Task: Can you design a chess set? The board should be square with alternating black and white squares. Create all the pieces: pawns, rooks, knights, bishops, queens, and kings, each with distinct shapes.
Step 4599:
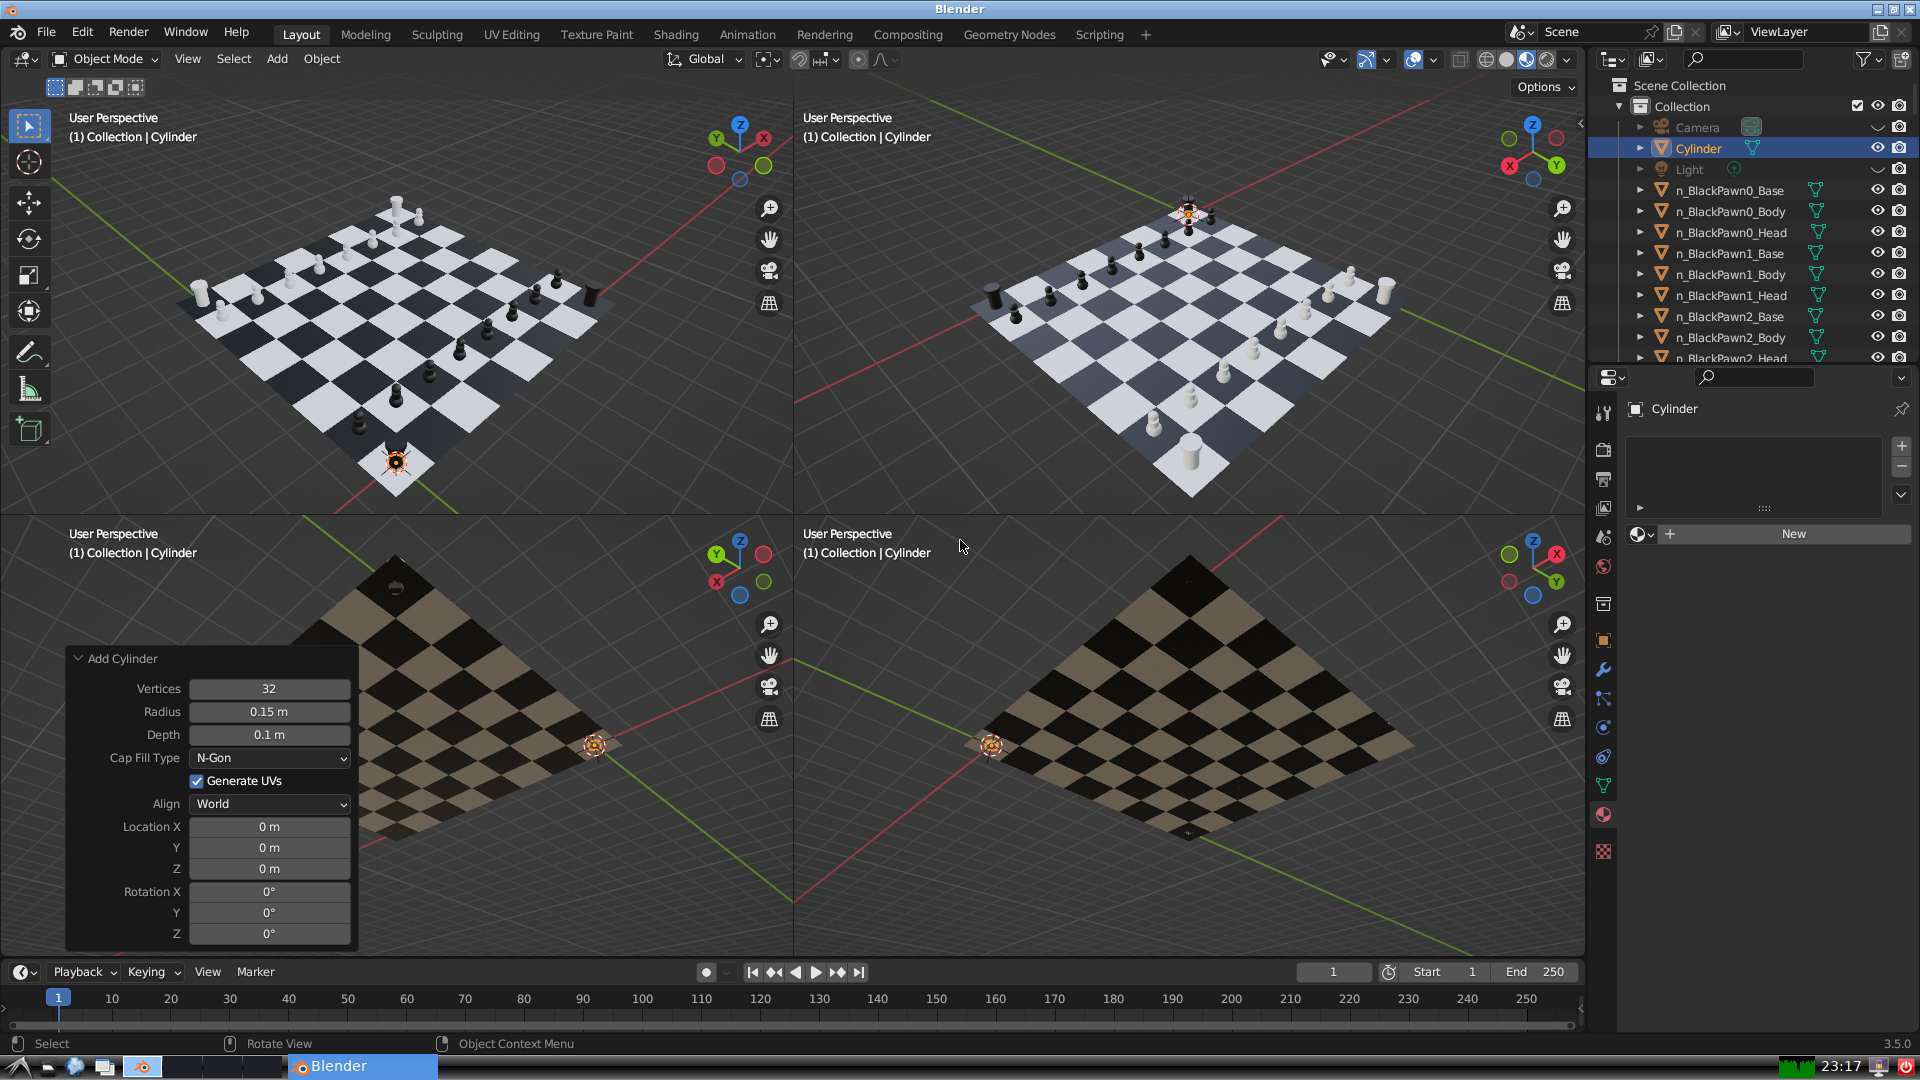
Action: {"key_press": ['Ctrl, Home']}